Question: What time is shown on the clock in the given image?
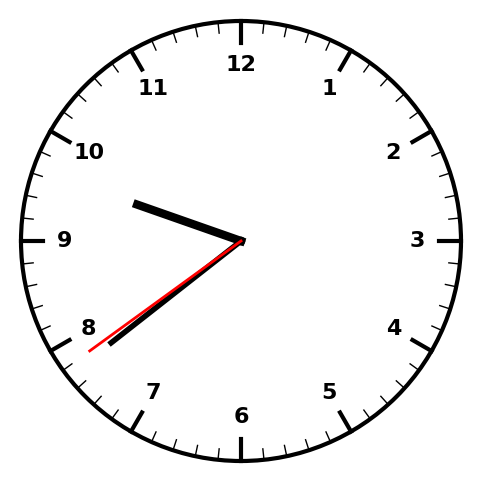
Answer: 09:38:39